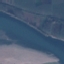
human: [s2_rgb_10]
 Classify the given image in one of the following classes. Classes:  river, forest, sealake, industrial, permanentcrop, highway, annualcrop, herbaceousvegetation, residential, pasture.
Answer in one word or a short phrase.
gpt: River